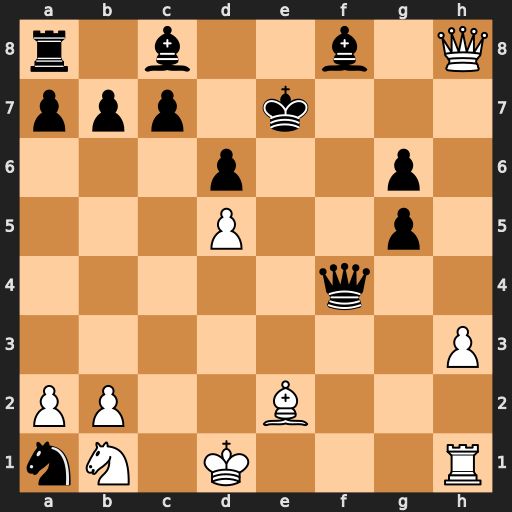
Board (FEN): r1b2b1Q/ppp1k3/3p2p1/3P2p1/5q2/7P/PP2B3/nN1K3R
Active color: w
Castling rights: -
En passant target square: -
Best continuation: Rf1 Qxf1+ Bxf1